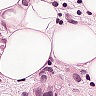
Metastatic tissue present: yes